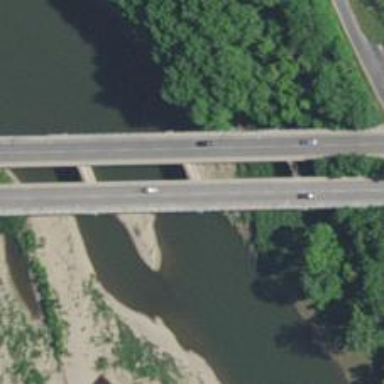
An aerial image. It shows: Concrete pier bridge.